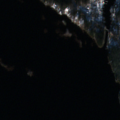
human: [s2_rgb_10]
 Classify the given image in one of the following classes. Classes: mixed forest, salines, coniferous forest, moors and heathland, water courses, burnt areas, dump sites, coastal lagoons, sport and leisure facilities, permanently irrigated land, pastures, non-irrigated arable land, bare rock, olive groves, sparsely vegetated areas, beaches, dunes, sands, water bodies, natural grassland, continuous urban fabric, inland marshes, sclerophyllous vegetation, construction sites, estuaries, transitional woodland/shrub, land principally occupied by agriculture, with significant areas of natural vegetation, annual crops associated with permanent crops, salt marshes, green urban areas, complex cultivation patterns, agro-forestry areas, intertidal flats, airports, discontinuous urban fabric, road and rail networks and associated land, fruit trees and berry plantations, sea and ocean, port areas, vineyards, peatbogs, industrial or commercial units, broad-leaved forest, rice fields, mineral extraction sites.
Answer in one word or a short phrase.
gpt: discontinuous urban fabric, coniferous forest, mixed forest, water bodies